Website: macys
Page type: account-selection
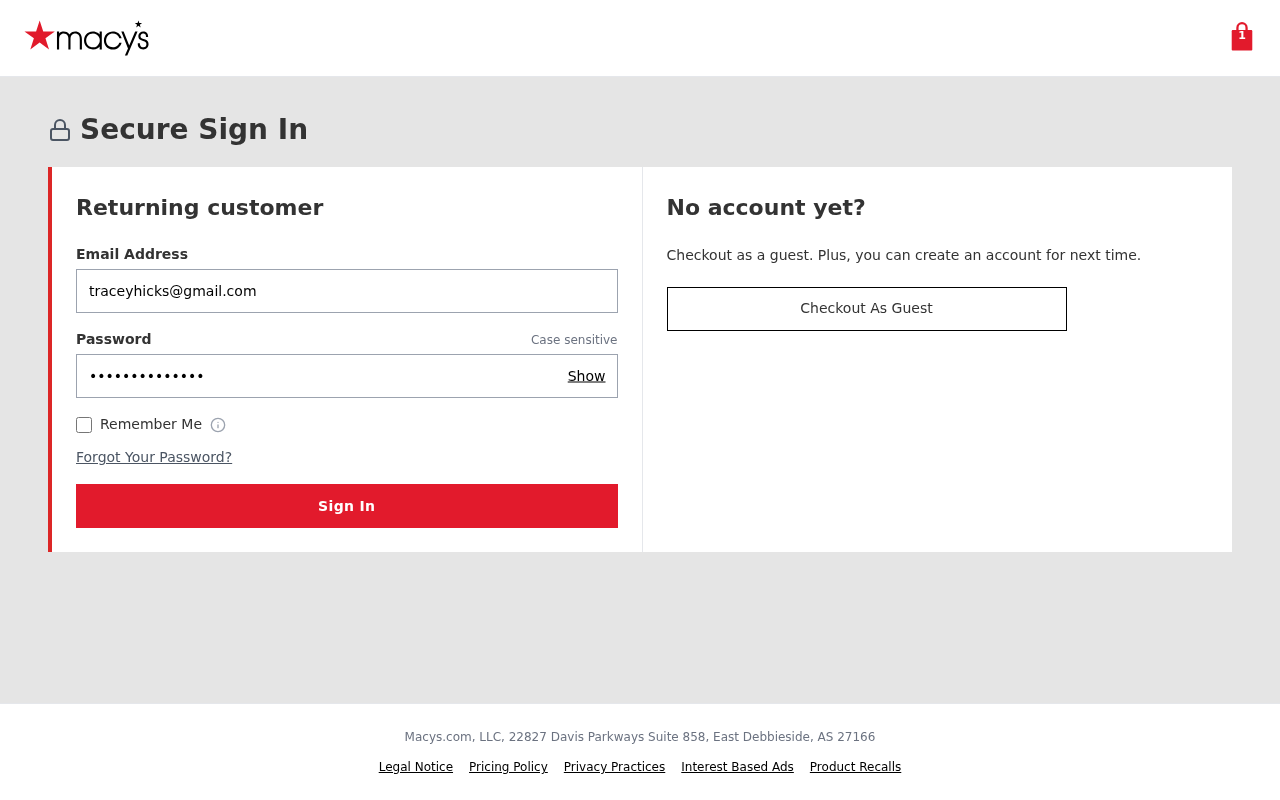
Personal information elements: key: PII_EMAIL
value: traceyhicks@gmail.com
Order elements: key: ORDER_NUM_ITEMS
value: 1